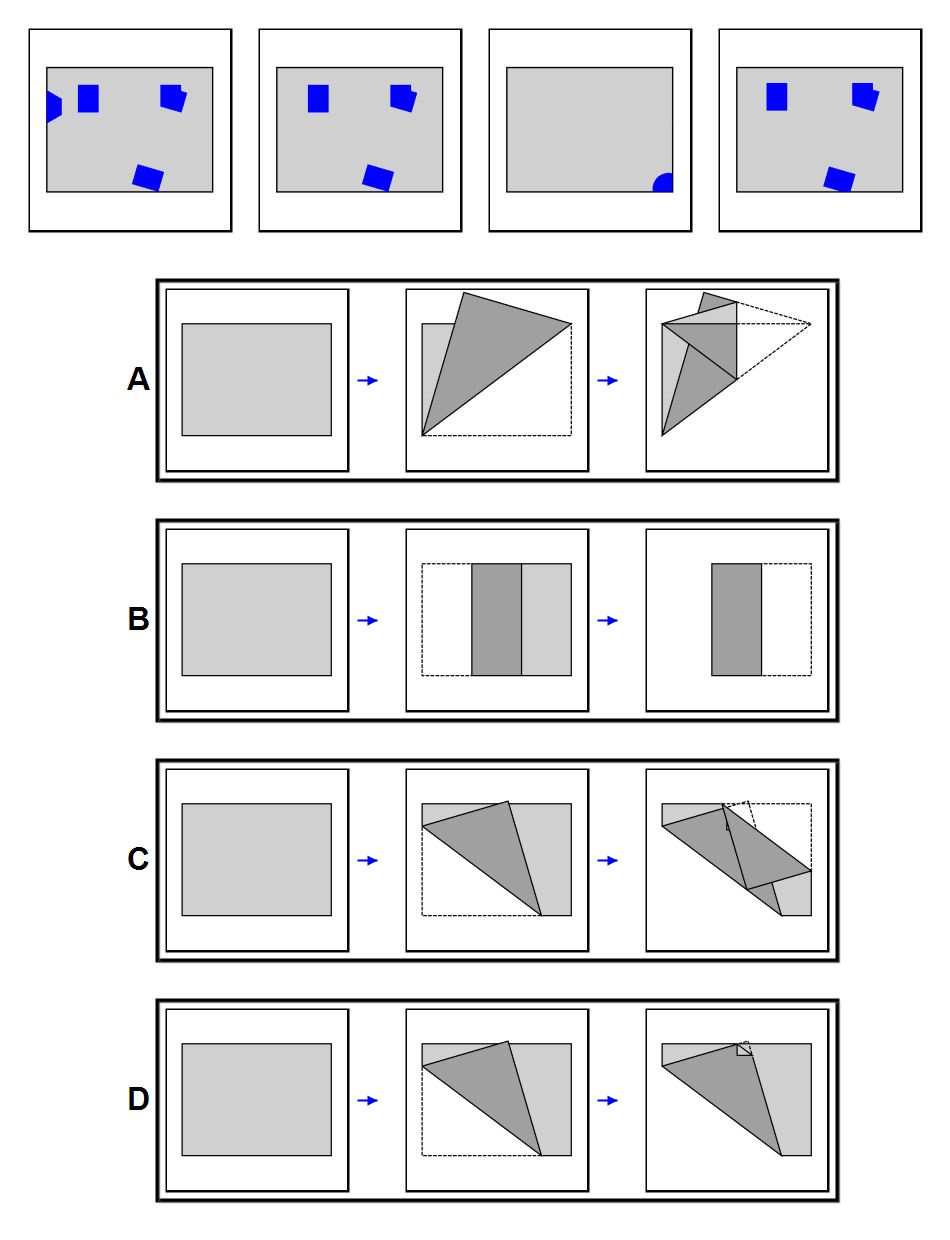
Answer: A